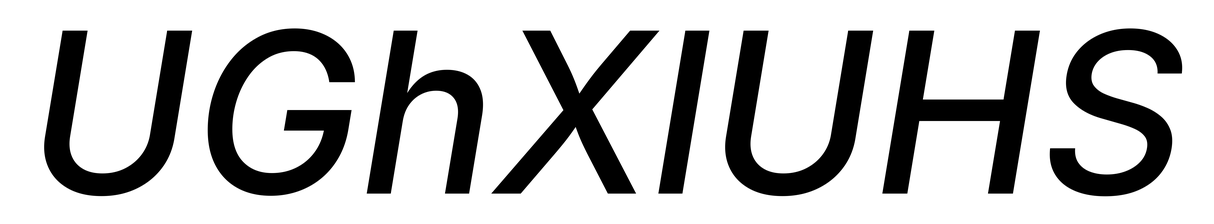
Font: Inter-Italic_Medium_Italic